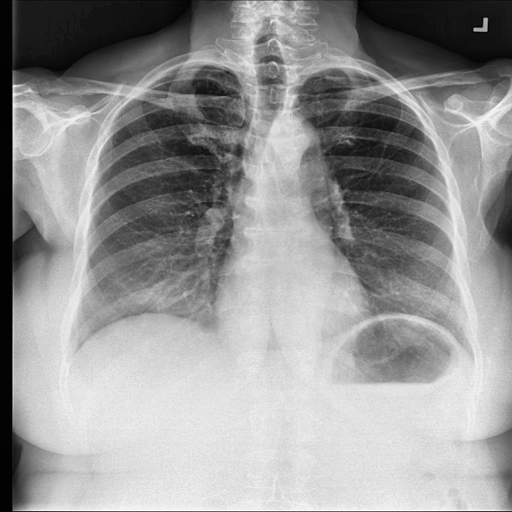
Finding: NORMAL